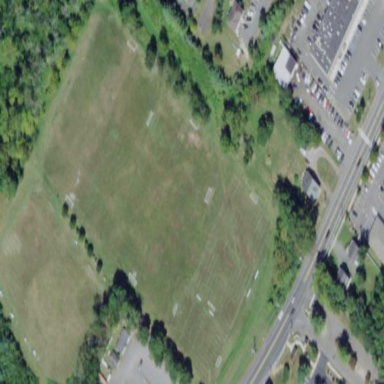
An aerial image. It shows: Recreation ground.